Question: I want to Send data via AJax call to serlvet, the serlvet will return some result based to which I will redirect to a page.
So where do I add this global .js file i.e the file that contains the AJAX call. PLEASE NOTE I'M USING PREDEFINED FORM COMPONENT AND A PREDEFINED TEMPLATE(Form Template) SO I CAN'T DO STUFF LIKE '<cq:include clientLibs>' to add .js file,
I found a link where we add a global JS but I don't have this option in my CQ5 instance. So Weird.
<URL>

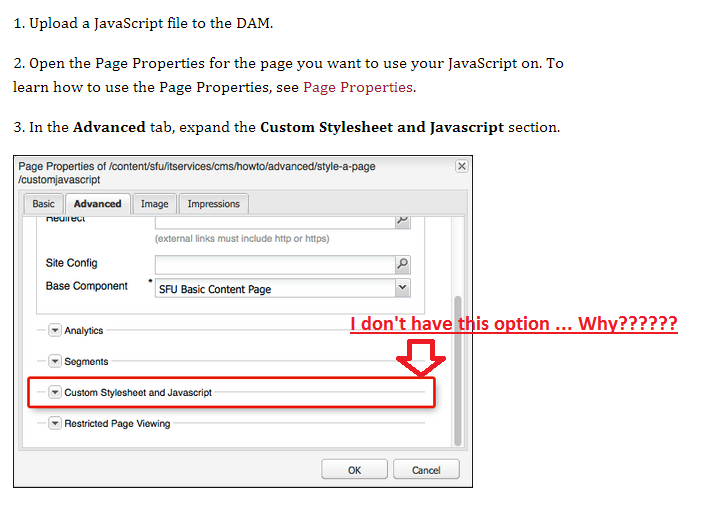
Answer: Am not sure of this custom style-sheet and JavaScript section. Might be they would've customized the page properties as i too don't find them in CQ 5.4 / 5.5.
Though you may not be able to include your custom CSS and JS in JSP using '<cq:includeClientLibs>', you can make them as part of the clientlibs that is getting included in the form or the page component.
i.e. You can create a cq:clientLibrary folder that has the property set to the same value which is being included in the page.
But, it is recommended to be cautious while trying this way, as your JS would be available in all the pages where this client library is included, and hence try to write the script as specific as possible so that it doesn't affect the rest of the functionality.